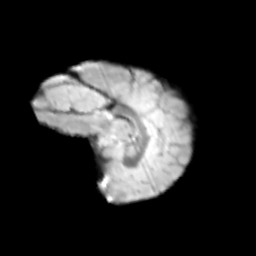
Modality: T2w
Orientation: sagittal
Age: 10
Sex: female
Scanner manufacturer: siemens
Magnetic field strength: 3 T
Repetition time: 3.8 s
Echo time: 0.07 s